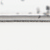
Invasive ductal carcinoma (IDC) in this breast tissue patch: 0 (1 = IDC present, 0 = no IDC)